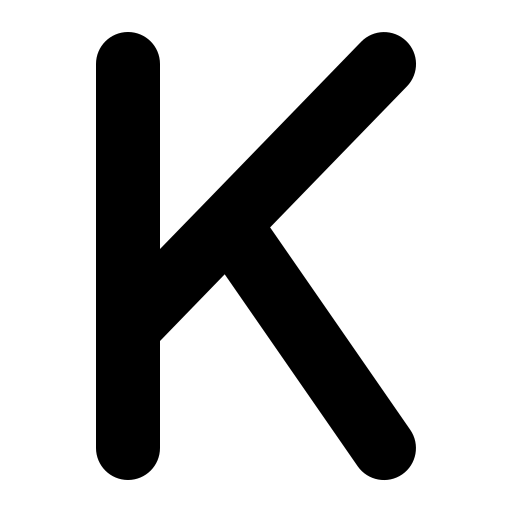
Tags: icon, FontAwesome, fa-icon, solid, k